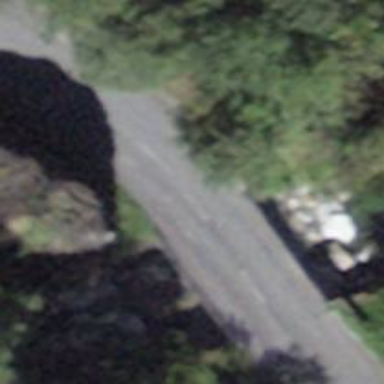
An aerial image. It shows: Tertiary road on bridge with asphalt surface.